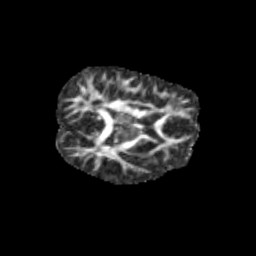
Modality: FA
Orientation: axial
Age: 9
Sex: female
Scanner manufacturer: siemens
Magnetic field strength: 3 T
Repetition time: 3.8 s
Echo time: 0.07 s